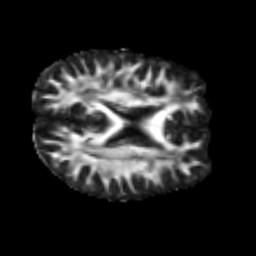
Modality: FA
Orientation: axial
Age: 21
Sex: male
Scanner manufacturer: siemens
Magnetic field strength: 3 T
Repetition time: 2.3 s
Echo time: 0.085 s